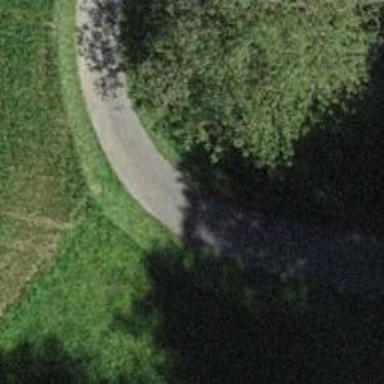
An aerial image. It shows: Paved track with grade1 tracktype.